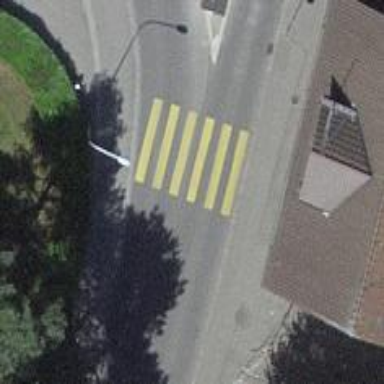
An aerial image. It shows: Zebra crossing on the road.